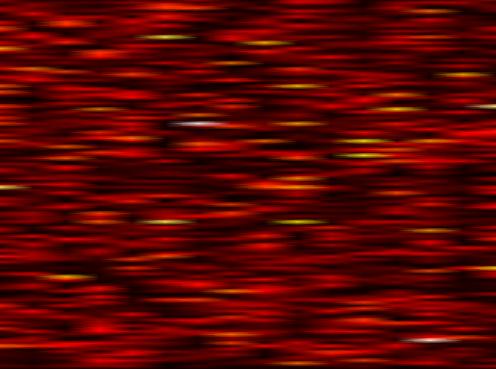
Label: WOLA